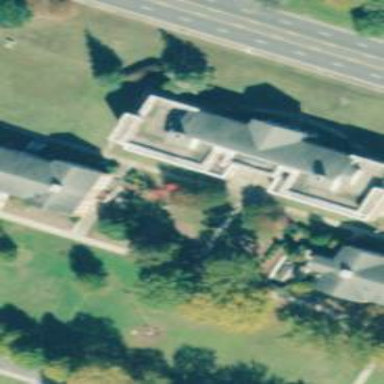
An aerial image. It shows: University building.